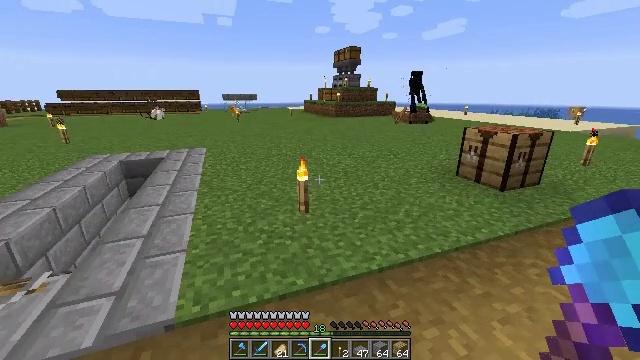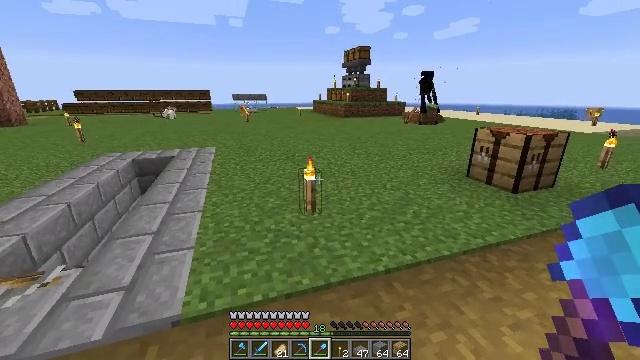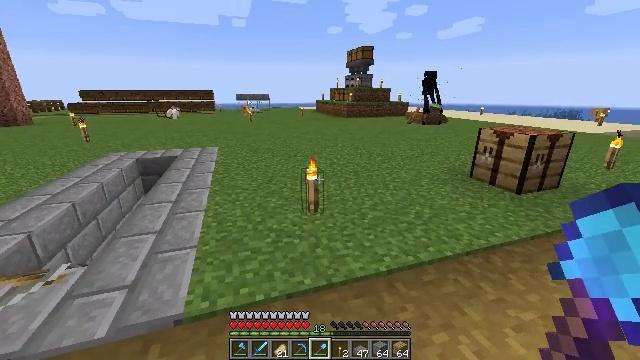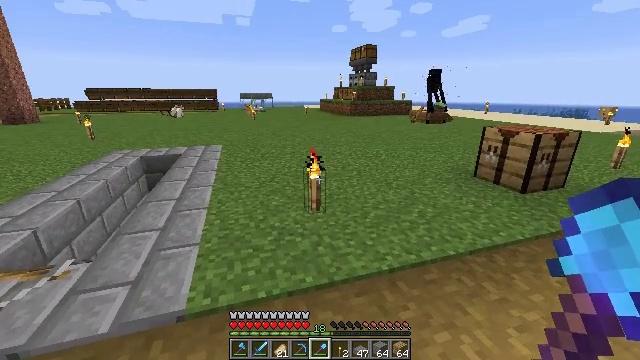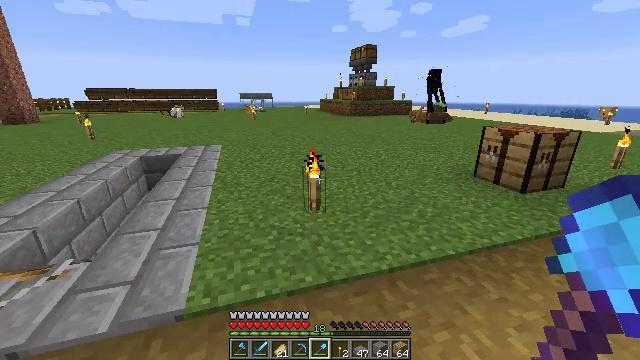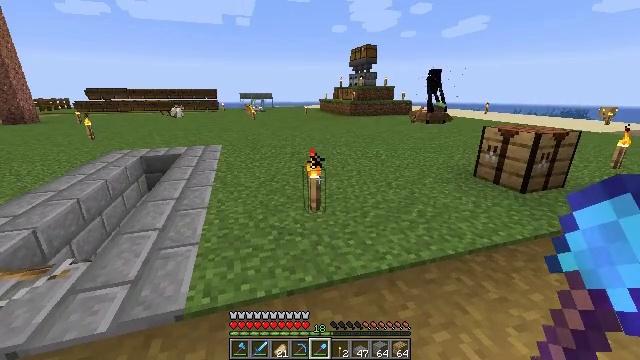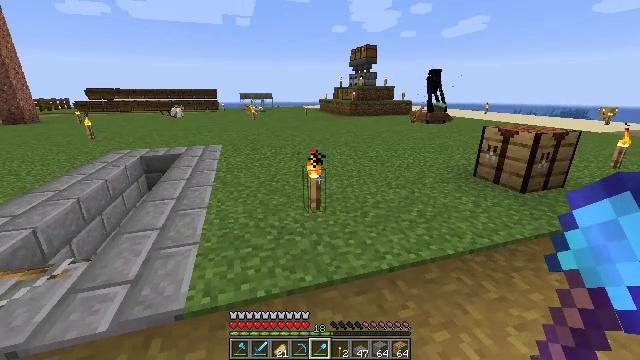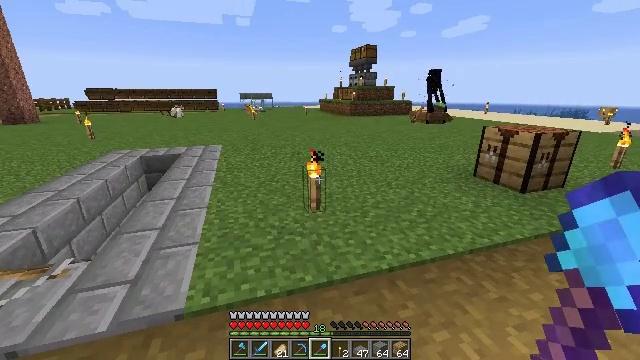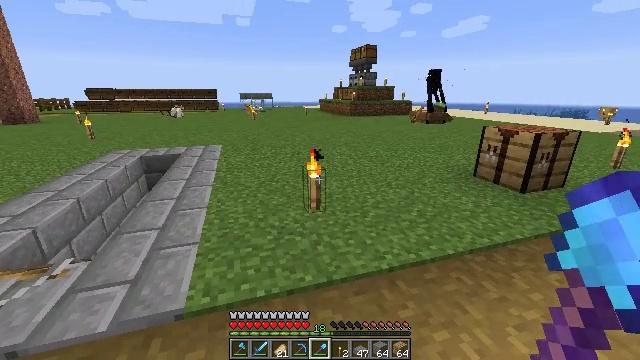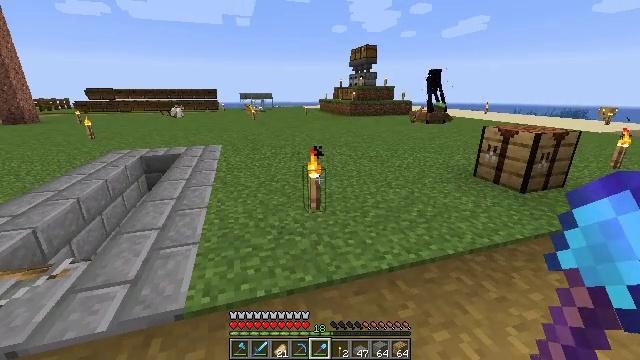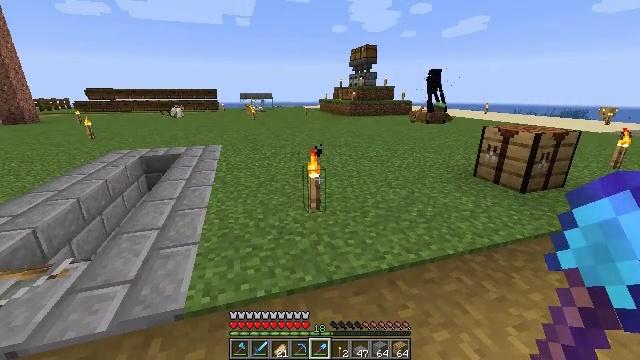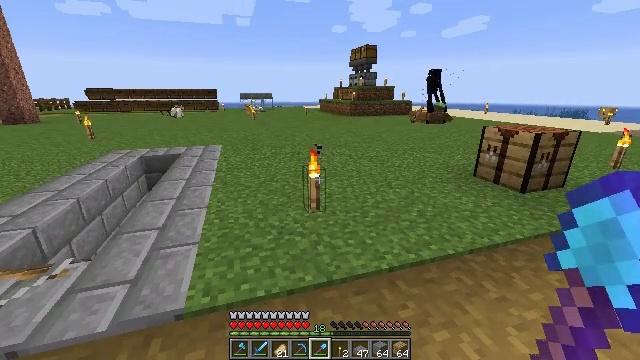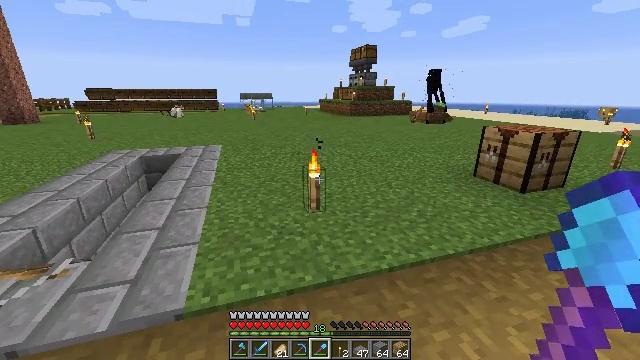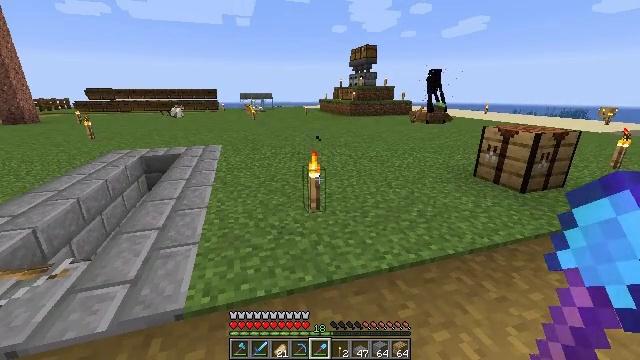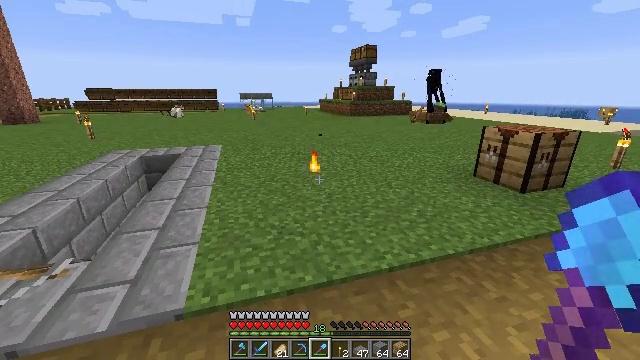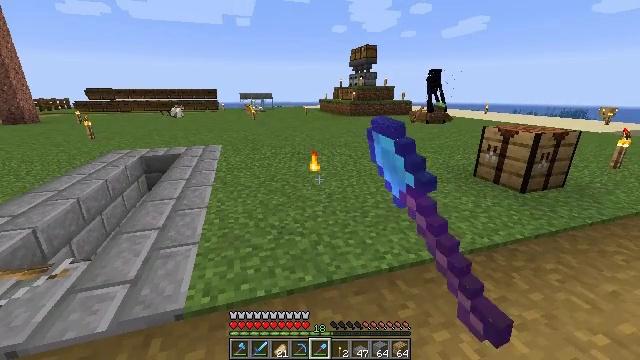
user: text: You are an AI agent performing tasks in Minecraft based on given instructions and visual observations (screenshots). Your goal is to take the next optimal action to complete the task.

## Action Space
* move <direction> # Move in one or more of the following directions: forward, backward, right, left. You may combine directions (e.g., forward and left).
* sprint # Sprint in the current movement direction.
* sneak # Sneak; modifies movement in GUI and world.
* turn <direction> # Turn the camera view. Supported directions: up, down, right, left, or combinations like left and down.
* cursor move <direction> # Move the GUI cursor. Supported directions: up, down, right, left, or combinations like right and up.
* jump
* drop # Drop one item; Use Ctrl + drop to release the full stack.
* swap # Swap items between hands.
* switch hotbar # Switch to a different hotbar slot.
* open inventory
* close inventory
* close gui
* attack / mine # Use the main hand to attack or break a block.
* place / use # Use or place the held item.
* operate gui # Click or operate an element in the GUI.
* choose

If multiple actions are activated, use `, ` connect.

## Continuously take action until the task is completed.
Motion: motion action
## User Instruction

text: Break the torch to collect it.
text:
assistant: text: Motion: turn left
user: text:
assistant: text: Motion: no_op
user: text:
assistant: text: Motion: no_op
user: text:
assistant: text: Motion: no_op
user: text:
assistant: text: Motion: no_op
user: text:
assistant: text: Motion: no_op
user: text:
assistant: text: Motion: no_op
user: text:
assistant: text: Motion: no_op
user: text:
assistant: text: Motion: no_op
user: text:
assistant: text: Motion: no_op
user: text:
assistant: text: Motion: no_op
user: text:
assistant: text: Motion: no_op
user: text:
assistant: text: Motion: no_op
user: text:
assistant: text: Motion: attack / mine
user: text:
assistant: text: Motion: attack / mine
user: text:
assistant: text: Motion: no_op
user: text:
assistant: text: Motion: move forward
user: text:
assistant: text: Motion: move forward
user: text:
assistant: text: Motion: no_op